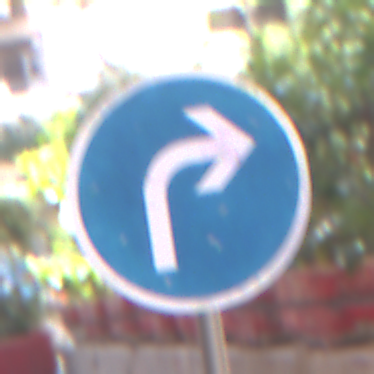
Verkehrszeichen: VorgeschriebeneFahrtrichtungRechts
Umgebung: Outdoor, Urban
Tageszeit: MorningAfternoon
Wetter: Clear
Licht: Natural
Jahreszeit: NotSpecified
Kontrast: LowContrast